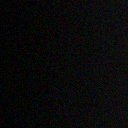
Screen state: off